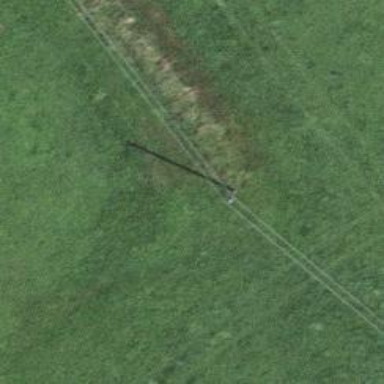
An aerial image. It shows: Utility pole in the area.